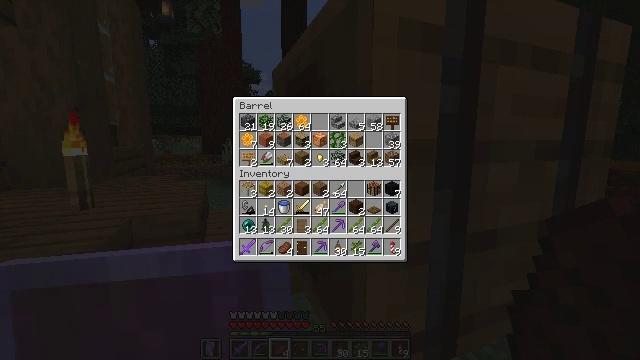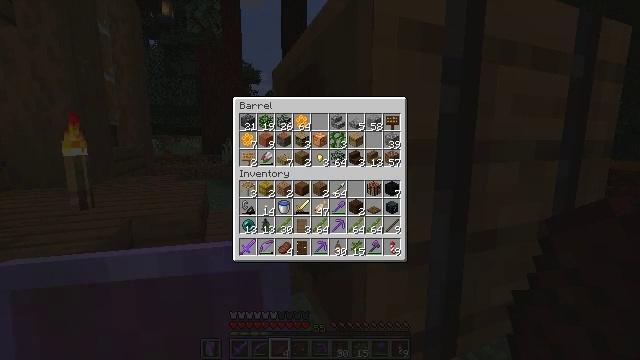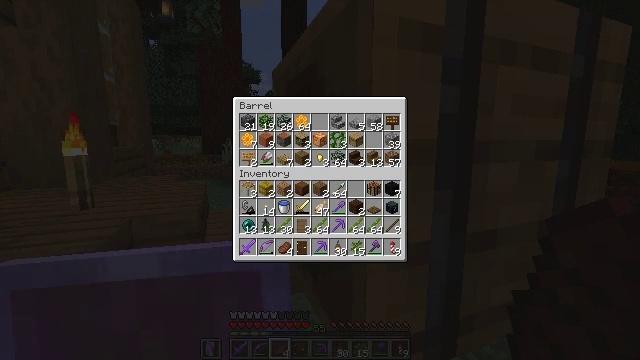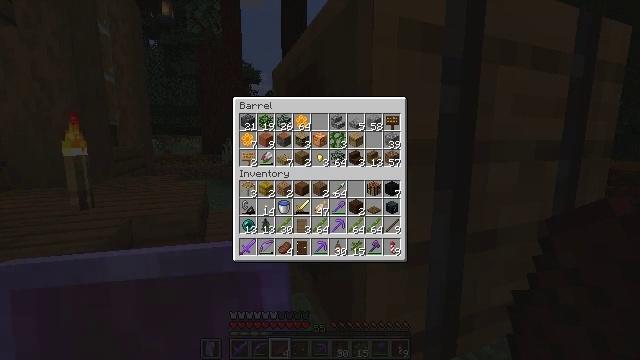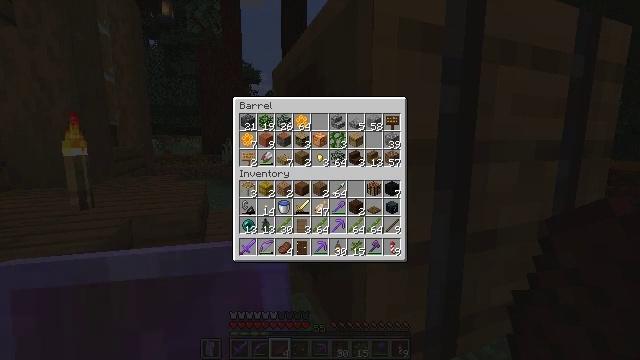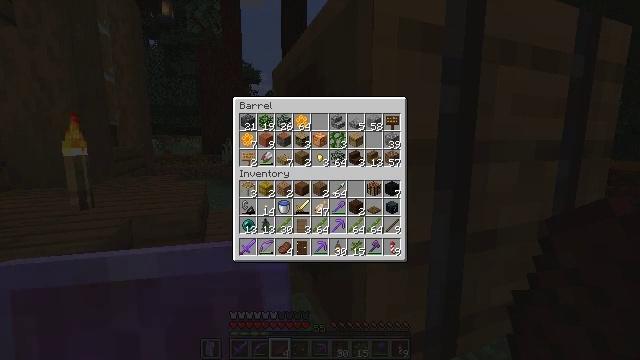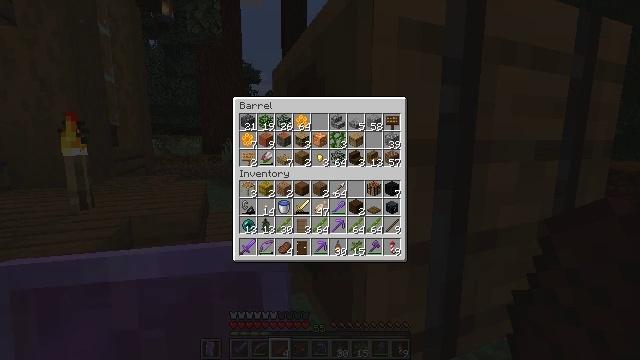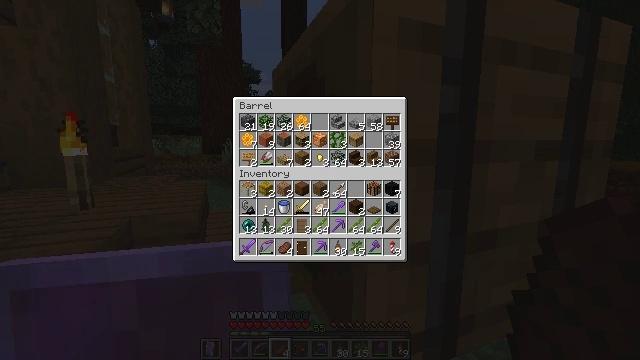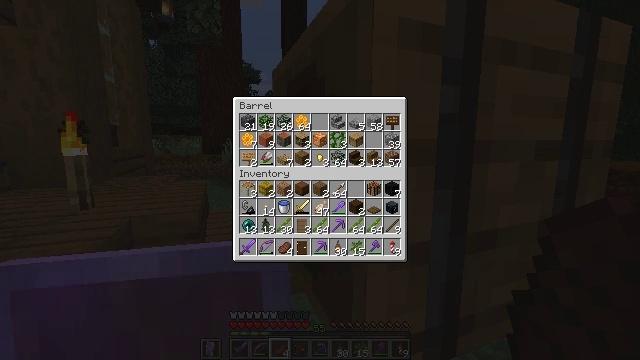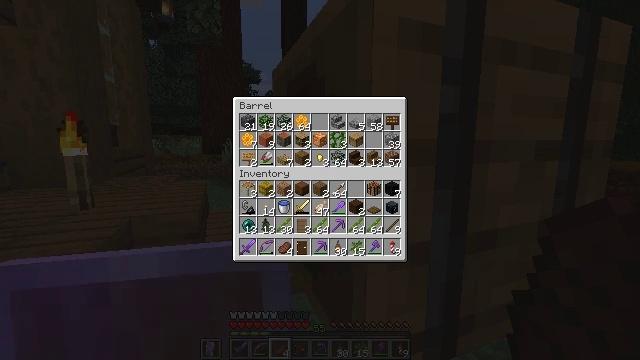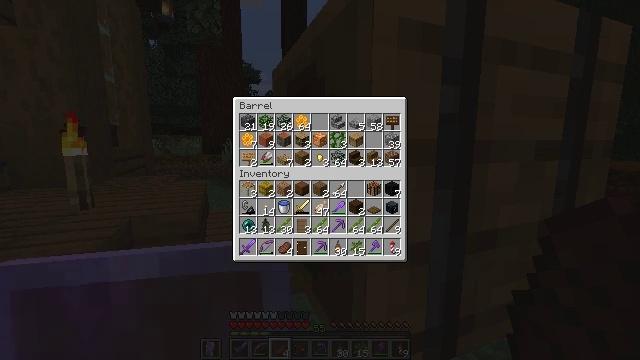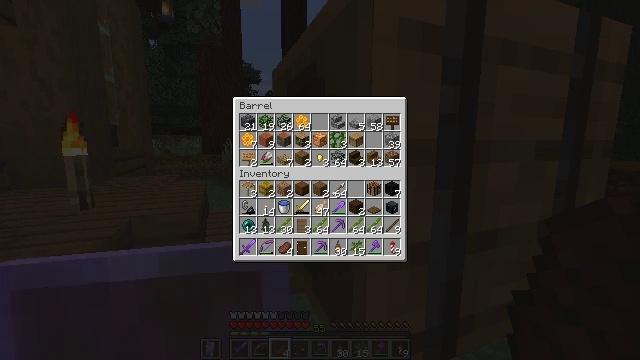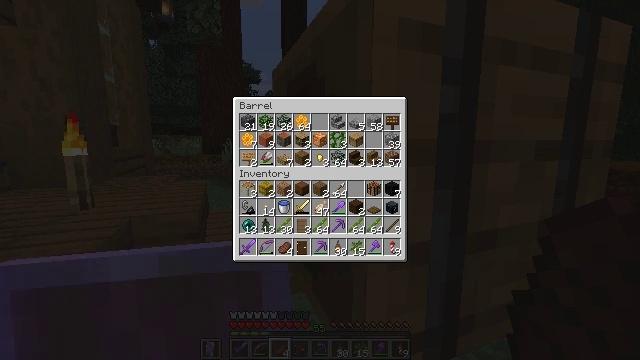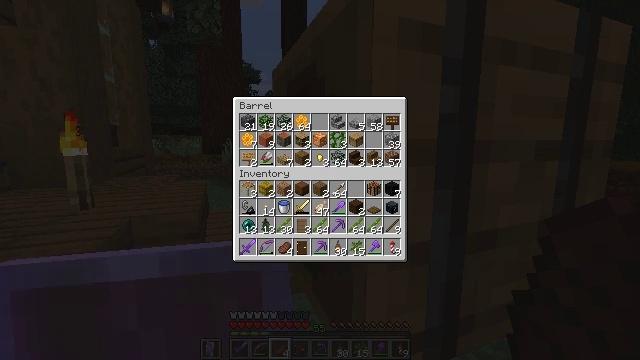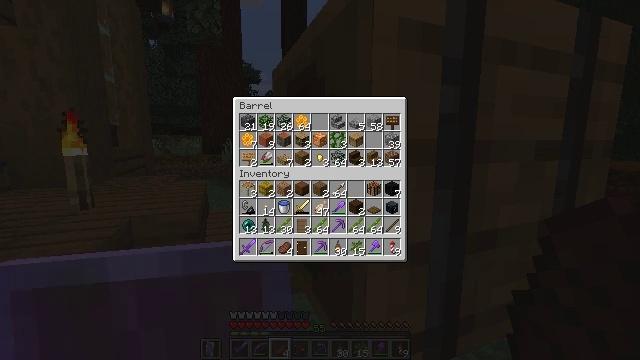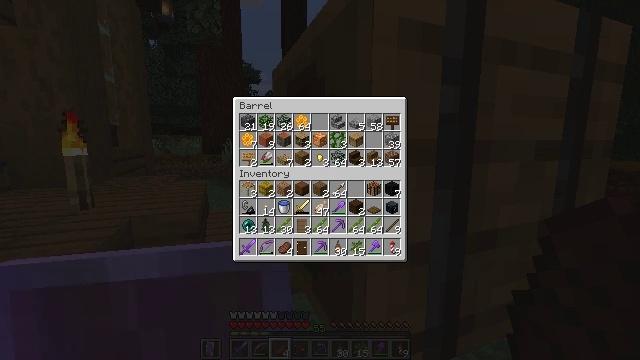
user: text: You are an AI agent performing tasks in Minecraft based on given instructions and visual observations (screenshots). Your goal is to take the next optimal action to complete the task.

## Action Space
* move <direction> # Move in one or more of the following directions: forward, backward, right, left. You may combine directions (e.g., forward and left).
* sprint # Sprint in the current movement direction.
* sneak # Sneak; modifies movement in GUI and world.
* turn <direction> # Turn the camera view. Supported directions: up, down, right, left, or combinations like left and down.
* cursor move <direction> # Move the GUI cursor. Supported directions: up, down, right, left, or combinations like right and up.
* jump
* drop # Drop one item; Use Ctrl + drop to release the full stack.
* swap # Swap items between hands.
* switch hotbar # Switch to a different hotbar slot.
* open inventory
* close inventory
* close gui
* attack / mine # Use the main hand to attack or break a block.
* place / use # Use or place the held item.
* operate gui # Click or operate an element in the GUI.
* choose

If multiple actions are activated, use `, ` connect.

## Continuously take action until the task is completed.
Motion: motion action
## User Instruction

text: Retrieve vines from walls or cliffs.
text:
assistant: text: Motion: no_op
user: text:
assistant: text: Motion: no_op
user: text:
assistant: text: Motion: no_op
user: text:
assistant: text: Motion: no_op
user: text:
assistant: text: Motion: no_op
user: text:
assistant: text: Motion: no_op
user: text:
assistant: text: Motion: no_op
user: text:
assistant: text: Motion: no_op
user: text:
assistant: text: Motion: no_op
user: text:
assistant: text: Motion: no_op
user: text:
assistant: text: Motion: no_op
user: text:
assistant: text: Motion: no_op
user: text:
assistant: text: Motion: no_op
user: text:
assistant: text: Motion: no_op
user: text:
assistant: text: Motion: no_op
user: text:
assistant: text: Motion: no_op
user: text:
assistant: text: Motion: no_op
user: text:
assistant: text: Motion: no_op
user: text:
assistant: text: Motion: no_op
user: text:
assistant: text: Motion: no_op
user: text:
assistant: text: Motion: no_op
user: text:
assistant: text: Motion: no_op
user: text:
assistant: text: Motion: no_op
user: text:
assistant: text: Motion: no_op
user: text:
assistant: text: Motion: no_op
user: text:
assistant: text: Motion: no_op
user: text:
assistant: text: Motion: no_op
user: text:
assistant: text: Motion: no_op
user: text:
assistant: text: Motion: no_op
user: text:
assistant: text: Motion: no_op